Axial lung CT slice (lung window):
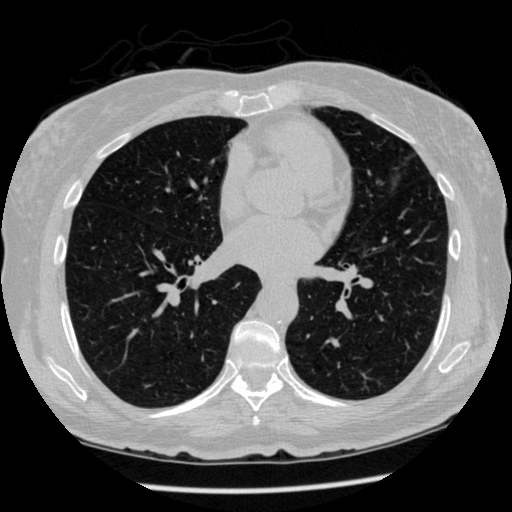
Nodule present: no